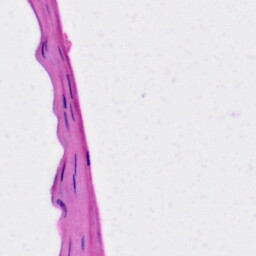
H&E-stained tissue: Skin